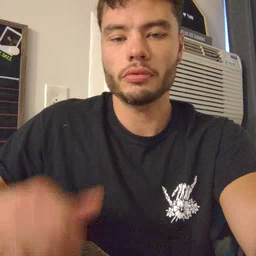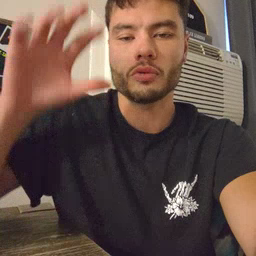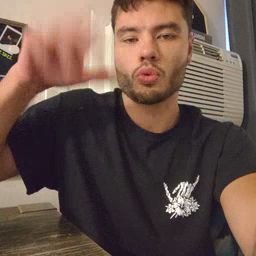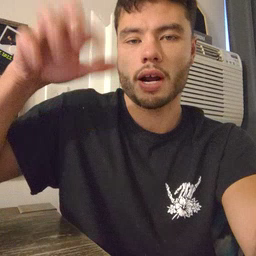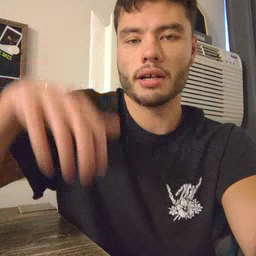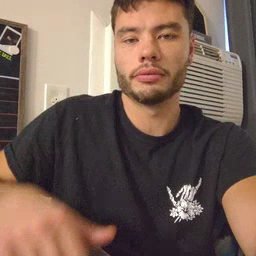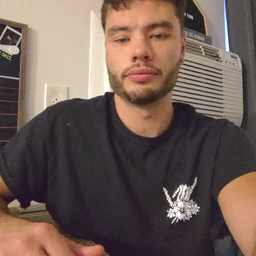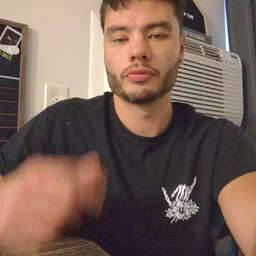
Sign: rain